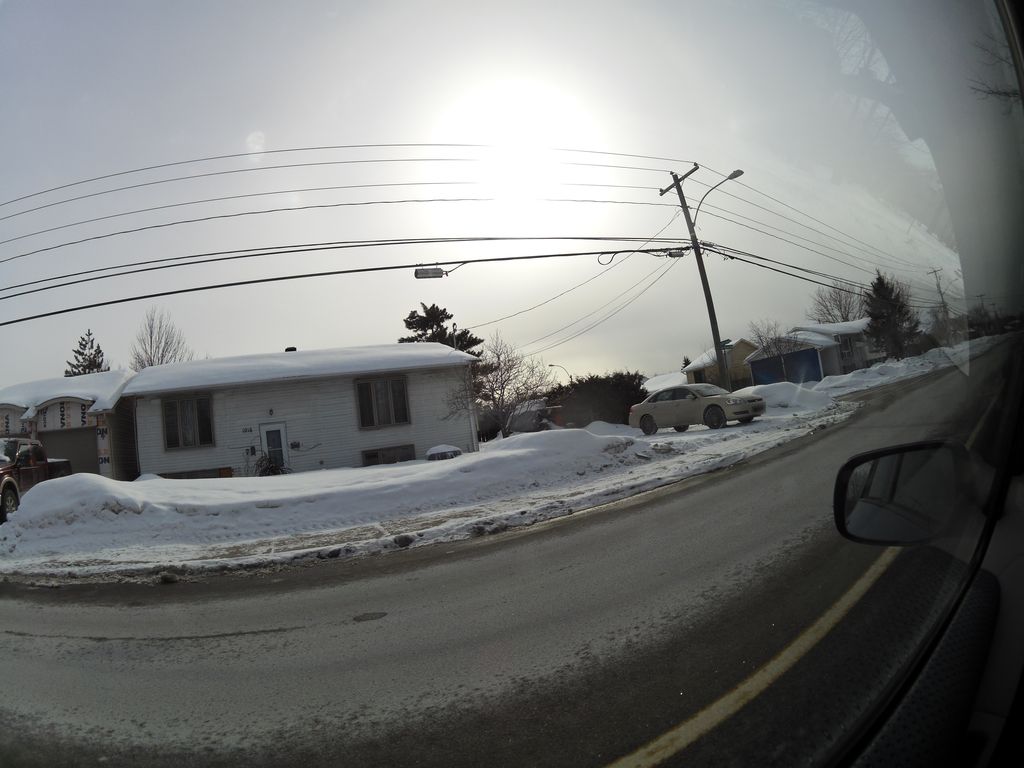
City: ottawa-gatineau